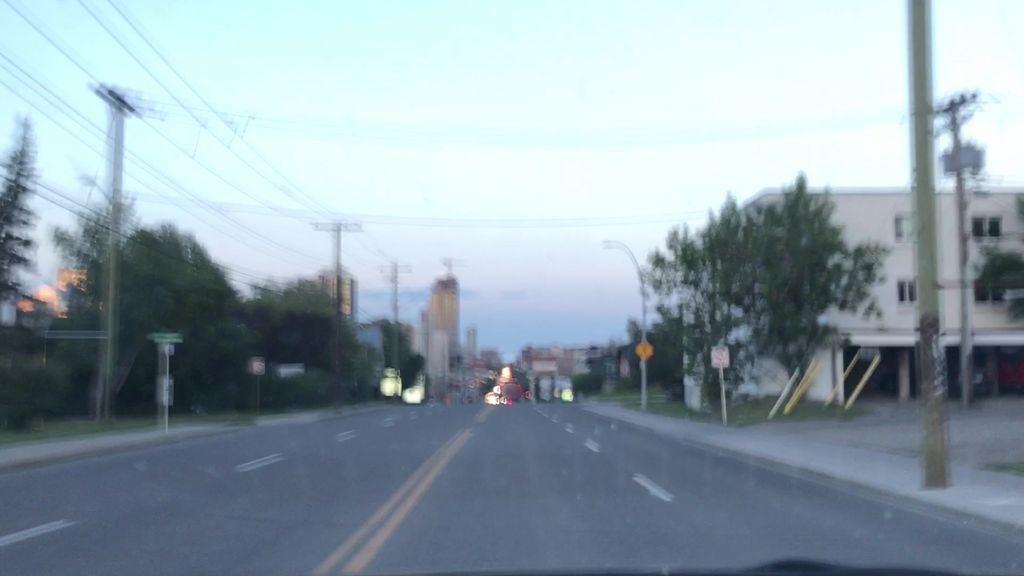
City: calgary